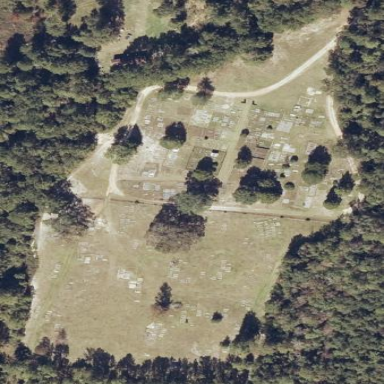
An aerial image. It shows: Cemetery.